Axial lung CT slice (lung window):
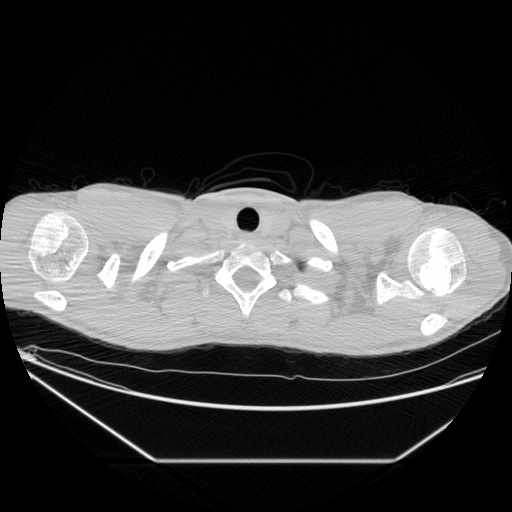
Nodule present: no